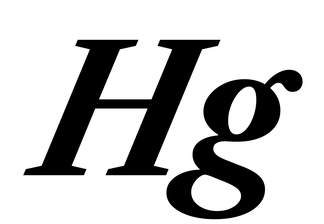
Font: LibreCaslonText-Italic_Bold_Italic